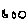
Label: moon